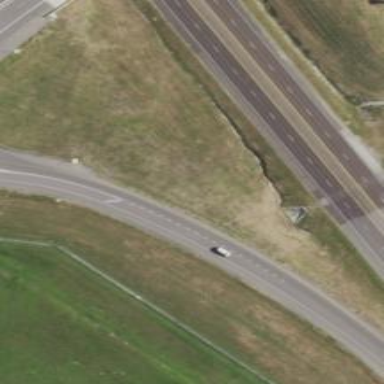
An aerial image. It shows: Trunk link highway.